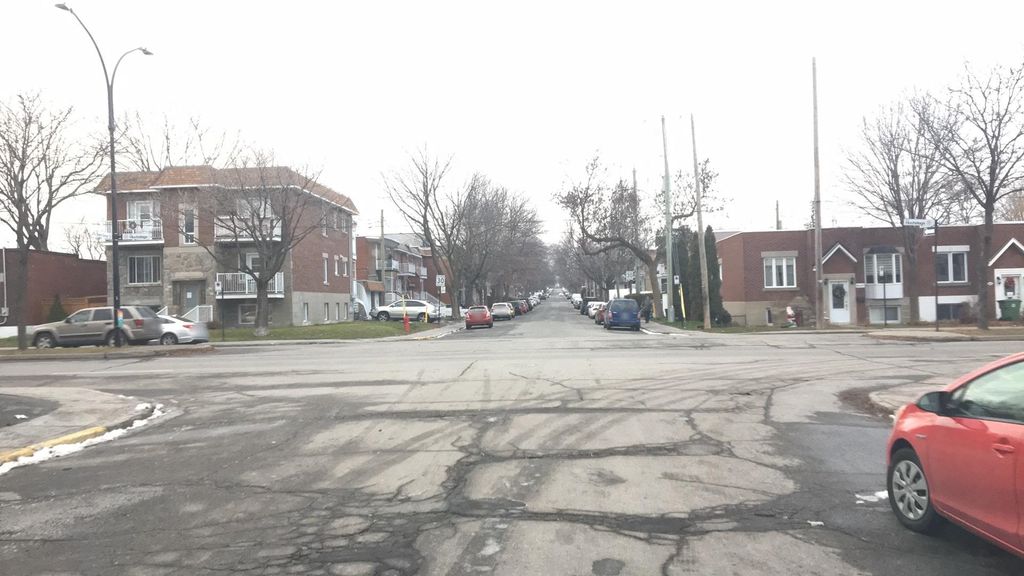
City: montreal